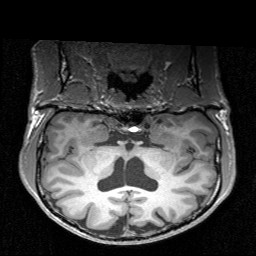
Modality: T1w
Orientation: sagittal
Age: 29
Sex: male
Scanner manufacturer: siemens
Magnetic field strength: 3 T
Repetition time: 1.9 s
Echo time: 0.00226 s